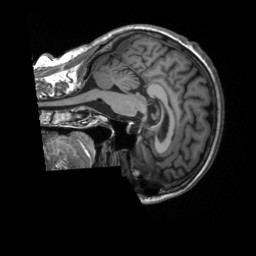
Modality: T1w
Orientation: sagittal
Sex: female
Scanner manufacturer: siemens
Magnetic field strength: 3 T
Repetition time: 2.3 s
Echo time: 0.00226 s